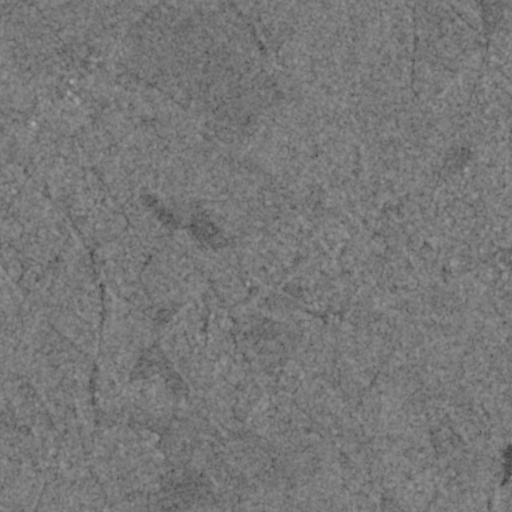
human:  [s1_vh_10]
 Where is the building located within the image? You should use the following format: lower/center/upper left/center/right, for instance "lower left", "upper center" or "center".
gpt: The building is located in the upper right of the image.
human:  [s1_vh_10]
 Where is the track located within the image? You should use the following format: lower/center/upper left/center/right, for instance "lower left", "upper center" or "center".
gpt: There is no track in the image.

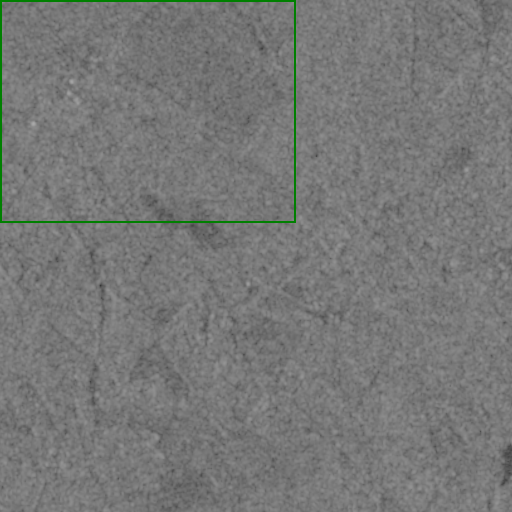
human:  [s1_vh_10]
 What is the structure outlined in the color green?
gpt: The structure outlined in green is a crop field.
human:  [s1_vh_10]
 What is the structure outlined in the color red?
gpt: There is no red outline.